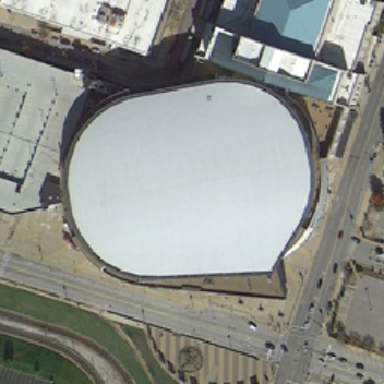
Several buildings are located near the oval white building near the intersection .